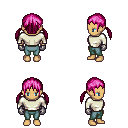
a pixel art fantasy rpg character, female body template, human, tanned skin, white long-sleeve shirt, teal pants, pink twin-tailed hairstyle, metal gloves, four views (front, back, left, right), 2x2 character sprite sheet, small pixel art, hard edges, no anti-aliasing